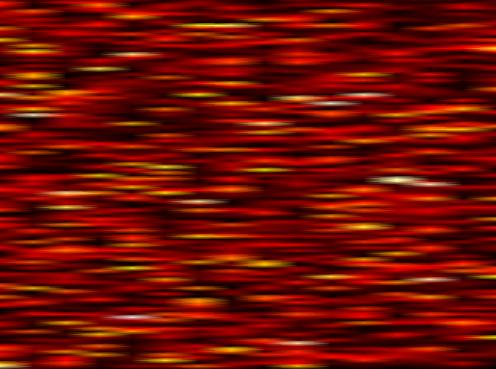
Label: WOLA